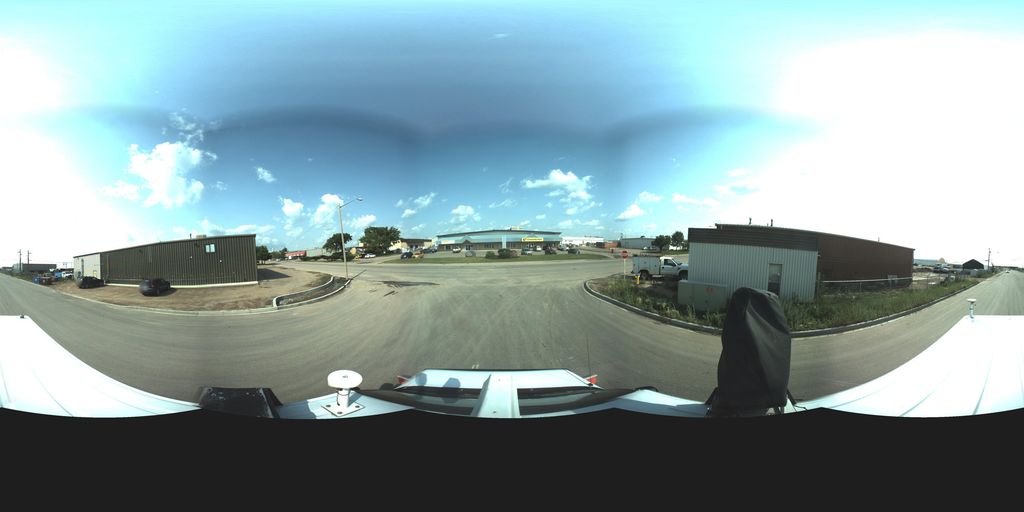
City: saskatoon